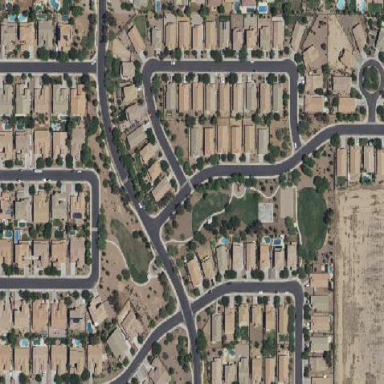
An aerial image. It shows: Residential area within neighborhood.